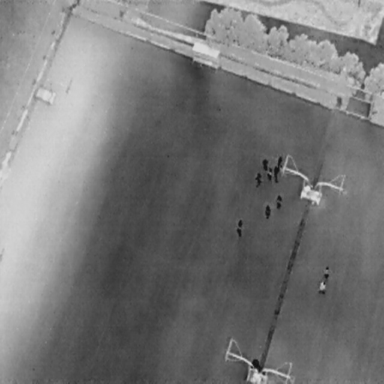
There are 11 People in the infrared image.